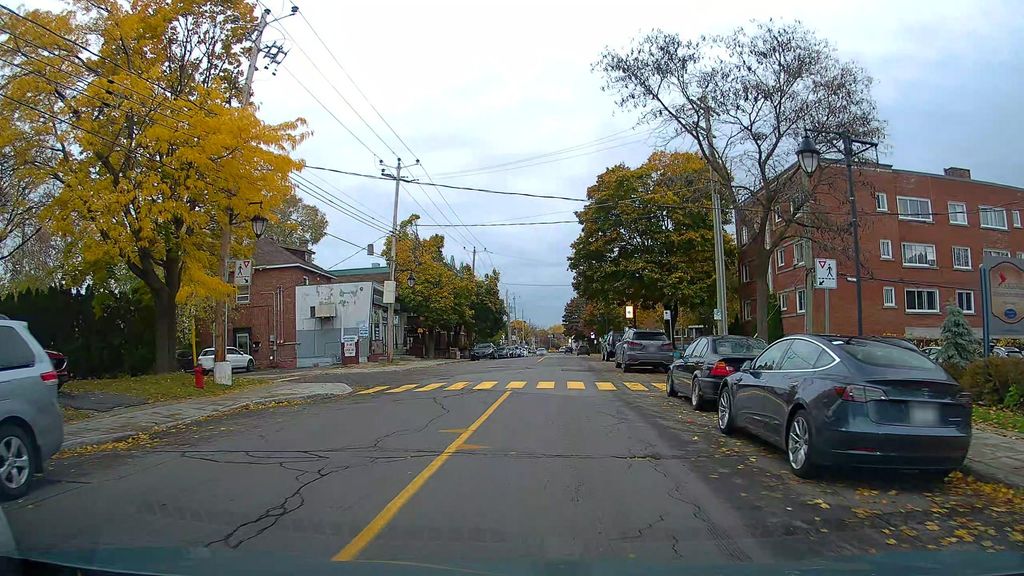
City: montreal